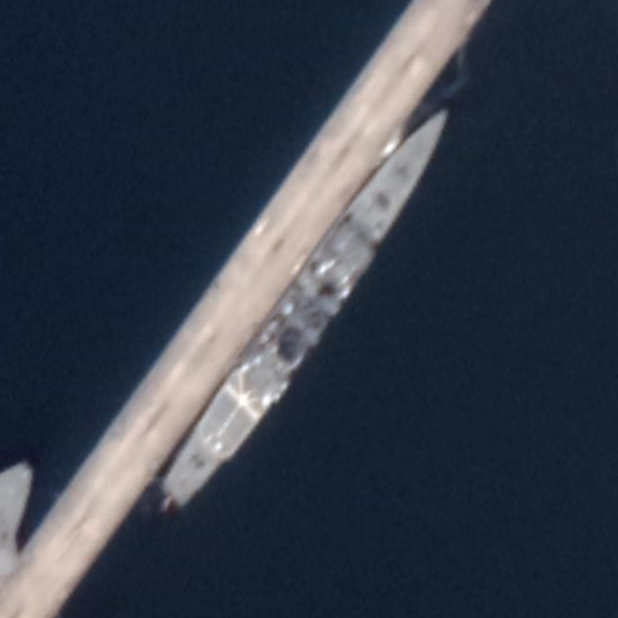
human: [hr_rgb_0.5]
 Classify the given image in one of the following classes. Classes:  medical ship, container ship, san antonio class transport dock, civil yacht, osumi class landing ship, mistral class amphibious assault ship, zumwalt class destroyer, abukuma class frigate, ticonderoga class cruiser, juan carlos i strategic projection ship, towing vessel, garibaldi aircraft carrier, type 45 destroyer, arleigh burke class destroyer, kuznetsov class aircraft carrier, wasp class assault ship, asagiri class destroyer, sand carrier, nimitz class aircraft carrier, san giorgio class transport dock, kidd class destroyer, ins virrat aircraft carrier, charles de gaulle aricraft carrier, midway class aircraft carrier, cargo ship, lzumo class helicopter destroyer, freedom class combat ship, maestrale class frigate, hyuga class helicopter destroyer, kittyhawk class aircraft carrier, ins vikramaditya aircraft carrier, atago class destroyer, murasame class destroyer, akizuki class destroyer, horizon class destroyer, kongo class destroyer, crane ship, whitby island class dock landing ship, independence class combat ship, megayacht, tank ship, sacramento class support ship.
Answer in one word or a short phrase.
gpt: Abukuma class frigate